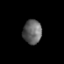
Tissue: prostate
Cell type: Endothelial cells
Senescence score: 0.6986
Nuclear area (px): 437
Mean DAPI intensity: 101.272